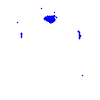
Particle: kaon